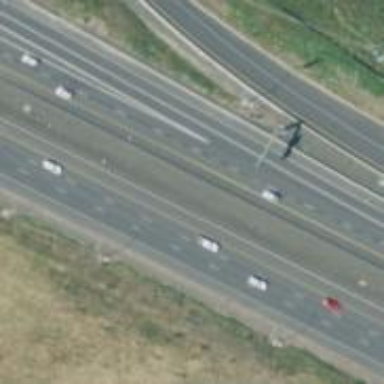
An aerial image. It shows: Motorway junction.